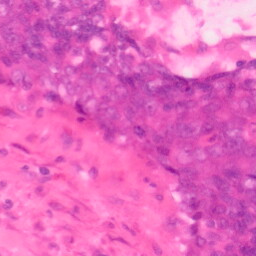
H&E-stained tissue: Colon